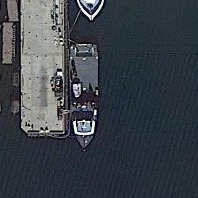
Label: civil